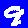
Digit: 9